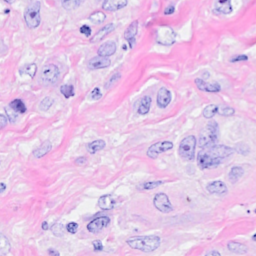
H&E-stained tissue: Breast